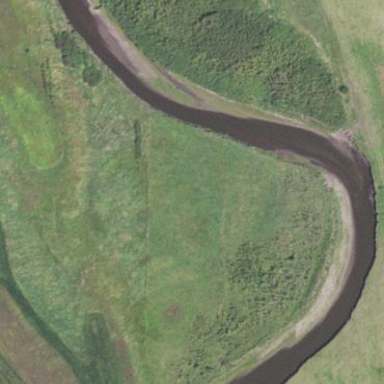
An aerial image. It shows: River flowing through the landscape.